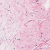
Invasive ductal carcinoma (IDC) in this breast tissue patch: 0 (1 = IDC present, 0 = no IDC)